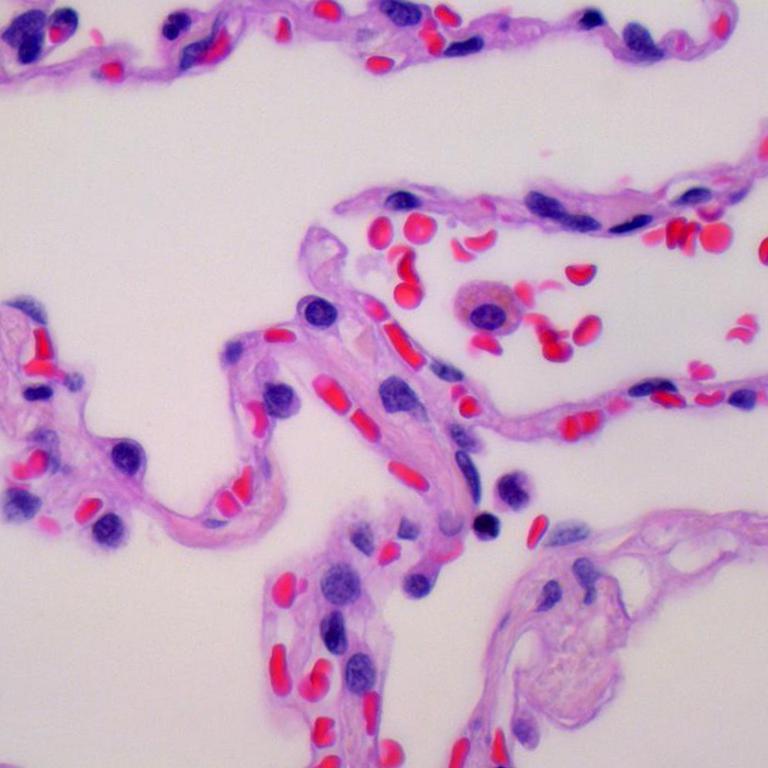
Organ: lung
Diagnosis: benign